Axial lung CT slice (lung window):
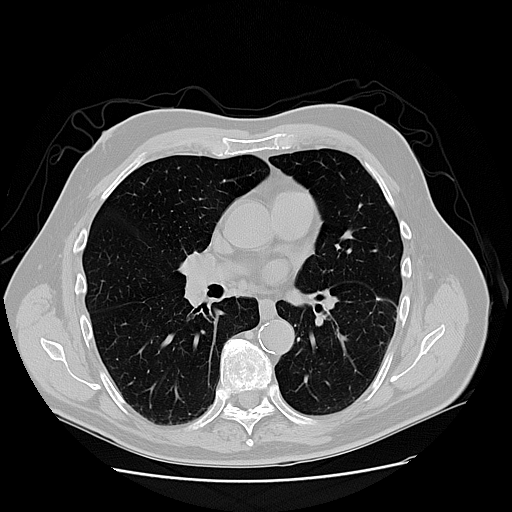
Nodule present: no